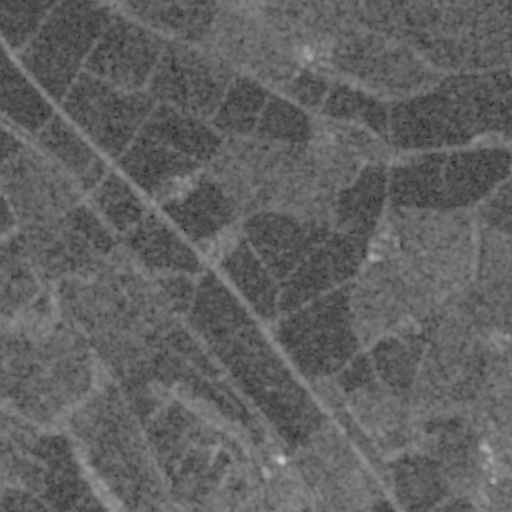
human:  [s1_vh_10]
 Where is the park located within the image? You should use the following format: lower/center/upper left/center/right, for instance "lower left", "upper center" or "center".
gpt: The park is located in the lower center of the image.
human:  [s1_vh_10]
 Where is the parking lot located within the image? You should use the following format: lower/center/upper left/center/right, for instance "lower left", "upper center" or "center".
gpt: The parking lot is located in the lower center of the image.
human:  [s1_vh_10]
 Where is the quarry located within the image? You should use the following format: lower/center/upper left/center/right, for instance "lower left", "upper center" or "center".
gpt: The quarry is located in the lower left of the image.
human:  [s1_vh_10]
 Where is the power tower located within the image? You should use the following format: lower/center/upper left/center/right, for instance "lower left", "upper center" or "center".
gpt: There is no power tower in the image.

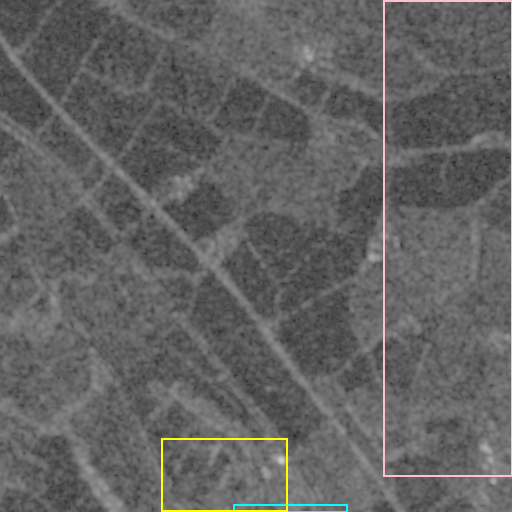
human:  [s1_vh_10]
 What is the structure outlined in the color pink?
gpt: The structure outlined in pink is a crop field.
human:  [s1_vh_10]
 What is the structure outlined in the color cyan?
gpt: The structure outlined in cyan is a park.
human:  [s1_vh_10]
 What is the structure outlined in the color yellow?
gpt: The structure outlined in yellow is a quarry.
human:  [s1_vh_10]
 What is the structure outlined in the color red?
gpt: There is no red outline.